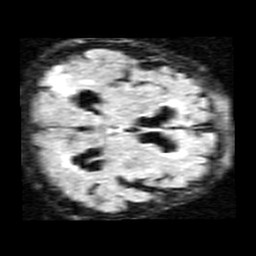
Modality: FLAIR
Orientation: axial
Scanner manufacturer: siemens
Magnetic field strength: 1.5 T
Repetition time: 8.78 s
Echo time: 0.108 s